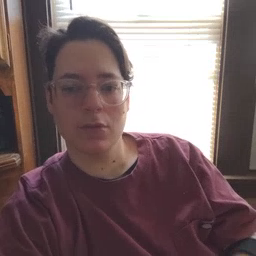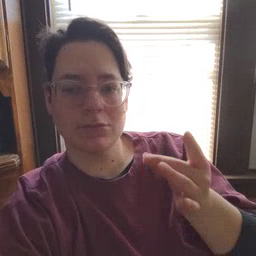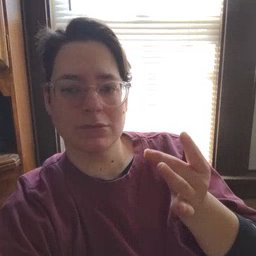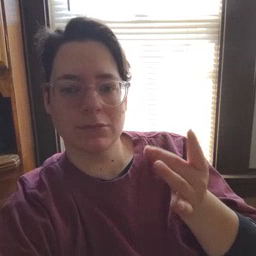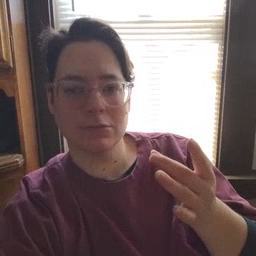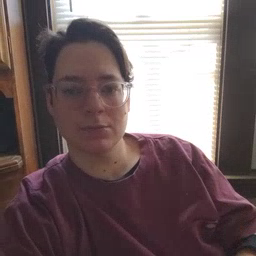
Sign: sticky